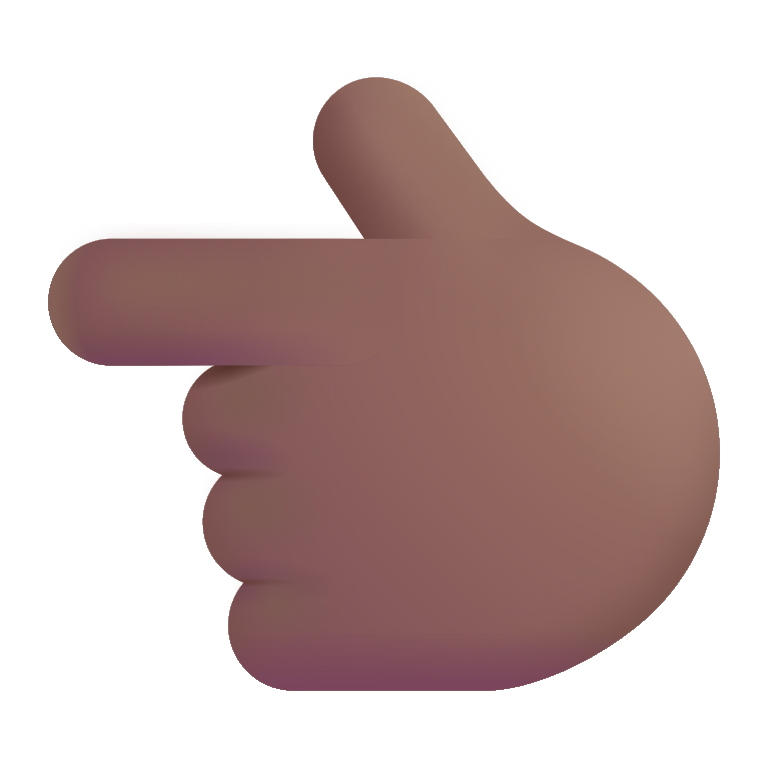
backhand index pointing left color  dark